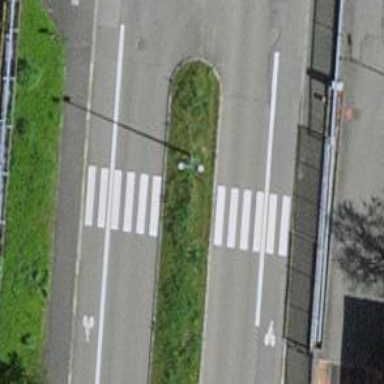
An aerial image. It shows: Marked pedestrian crossing with zebra designation and central island.